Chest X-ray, AP view. Patient: 31 years old, sex M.
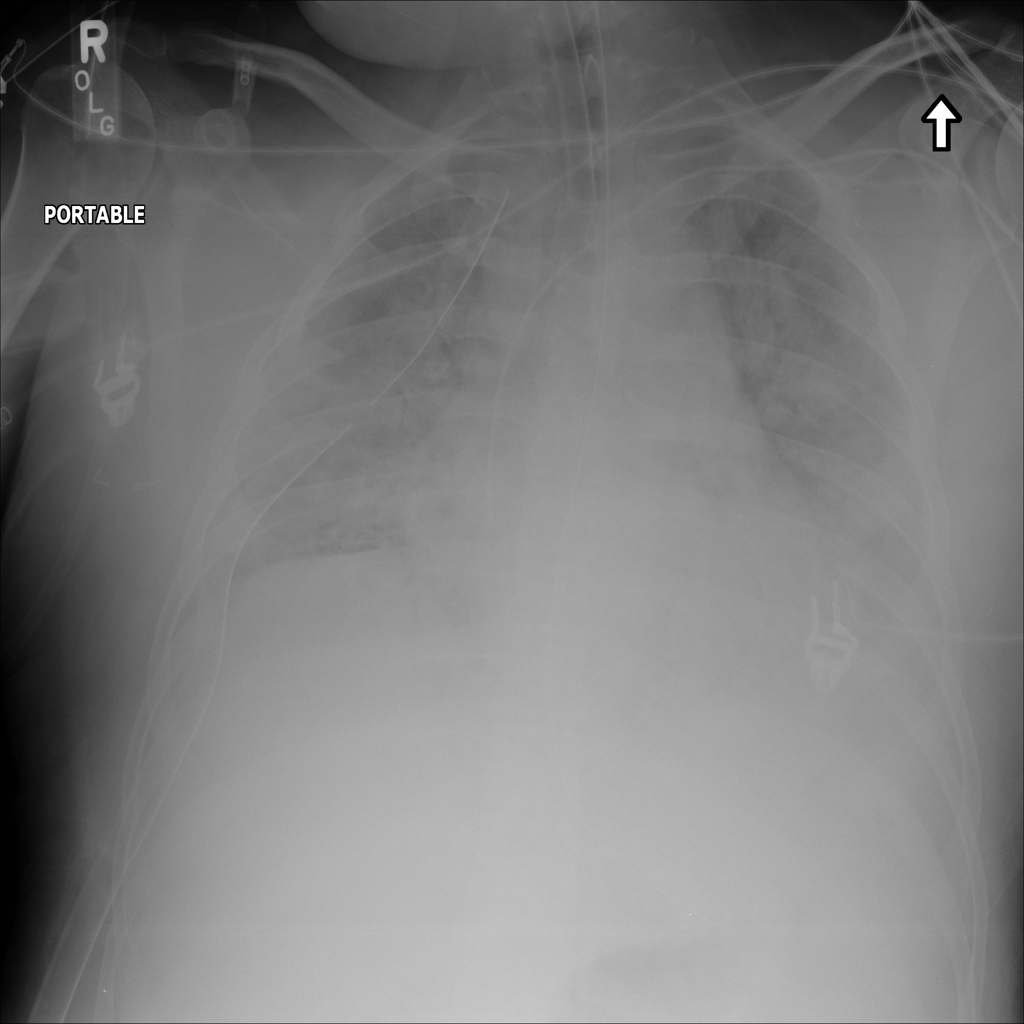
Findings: No Finding